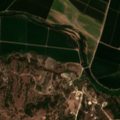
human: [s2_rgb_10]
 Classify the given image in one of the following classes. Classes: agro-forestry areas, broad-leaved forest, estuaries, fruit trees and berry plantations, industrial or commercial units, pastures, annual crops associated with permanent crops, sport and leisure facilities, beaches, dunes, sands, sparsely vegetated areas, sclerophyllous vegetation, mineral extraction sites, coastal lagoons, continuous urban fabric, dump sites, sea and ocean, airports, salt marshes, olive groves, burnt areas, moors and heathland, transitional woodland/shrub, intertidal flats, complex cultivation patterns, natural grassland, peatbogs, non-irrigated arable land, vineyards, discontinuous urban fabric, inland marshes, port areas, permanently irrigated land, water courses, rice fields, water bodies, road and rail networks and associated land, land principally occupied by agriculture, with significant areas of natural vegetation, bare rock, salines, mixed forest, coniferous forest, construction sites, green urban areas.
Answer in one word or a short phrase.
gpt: rice fields, agro-forestry areas, broad-leaved forest